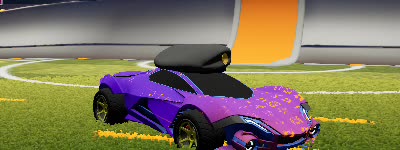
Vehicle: werewolf